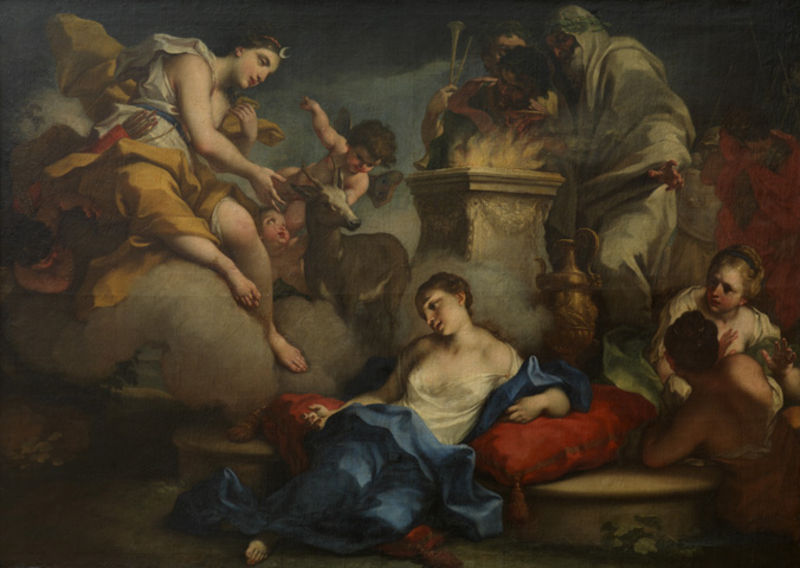
Titel: Die Opferung der Iphigenie
Künstler: Antonio (1666) Balestra
Standort: Karlsruhe
Institution: Staatliche Kunsthalle Karlsruhe
Schlagwörter: blau, dunkel, feuer, flügel, fuß, gemälde, gott, haut, himmel, mann, nackt, rubens, umhang, weiß, wolken, frauen, gelb, menschen, ocker, sitzen, braun, brust, bunt, busen, frau, grau, lampe, männer, pfeiler, stützen, szene, säule, ölbild, rot, schleier, tier, tuch, wolke, leute, malerei, bart, barock, bibel, falten, mensch, sockel, stehen, stein, bild, öl, natur, kirche, rauch, boden, wole, gewand, gold, stoff, tücher, kind, pflanze, rokoko, brunnen, fliegen, kinder, amphore, engel, engelchen, garten, kanne, krug, putte, putto, vase, beine, schwung, liegen, bogen, italien, farben, farbe, romantik, dampf, treppe, kissen, wein, stufe, erotik, erotisch, liegend, zeigen, mond, gefäß, lamm, schaf, flamme, orient, religion, flammen, schweben, barfuß, mondsichel, leinwand, allegorie, kranz, mythologie, göttin, jagd, sterbende, altar, römer, karaffe, hirsch, reh, götter, manierismus, olymp, wesen, troddel, priester, venus, tempel, bommel, heilige, isaak, opfer, opferung, orakel, fresko, hörner, fanfare, amor, posaune, putten, glauben, bock, köcher, putti, biblisch, pfeil, ziege, schrein, ikone, artemis, diana, jagdgöttin, pfeile, pummelig, kaputze, römisch, kessel, neun, göttinnen, delacroix, stele, trompete, rehbock, steinbock, abraham, hirschkuh, luna, brandopfer, dich, sünder, vse, putt, ariadne, opferfeuer, diane, stife, t, 1590, 9, ofper, oputten, priester opfer, pfeilk, gock